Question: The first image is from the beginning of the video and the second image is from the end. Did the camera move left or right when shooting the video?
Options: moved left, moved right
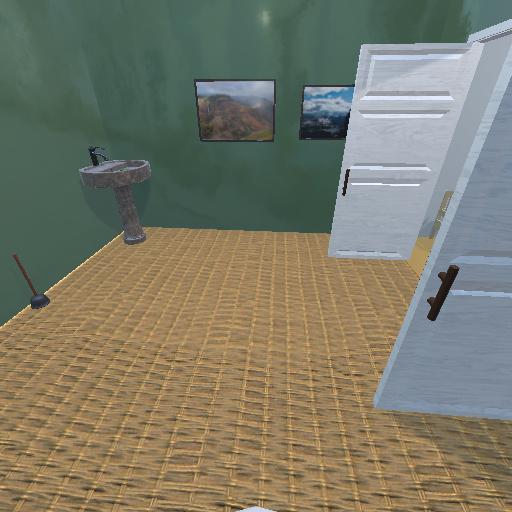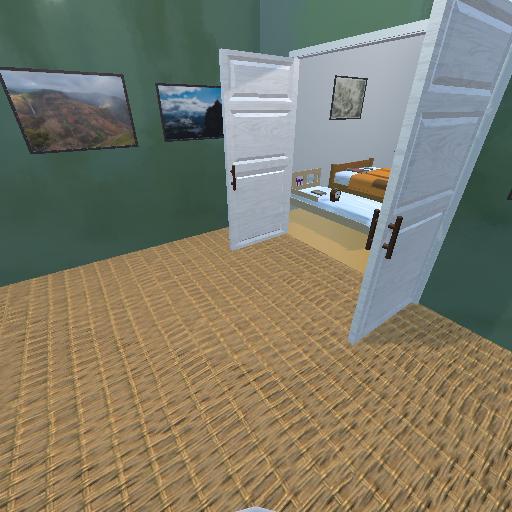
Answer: moved left